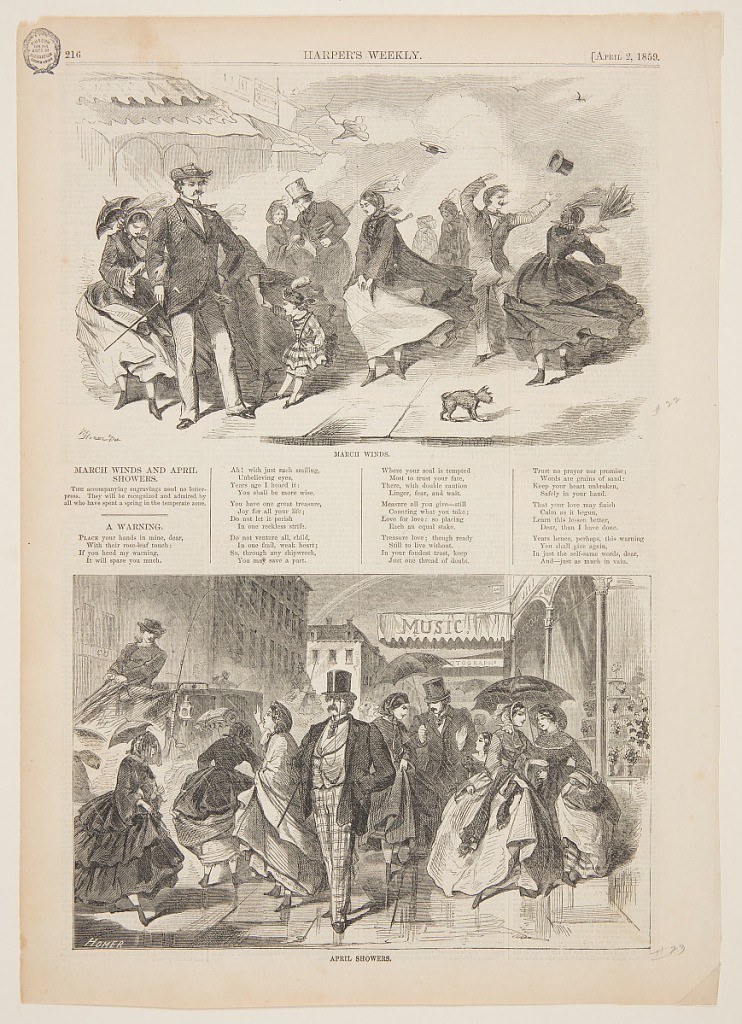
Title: March Winds and April Showers
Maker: Winslow Homer, American, 1836–1910
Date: April 2, 1859
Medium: Wood engraving printed in black ink on paper
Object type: Print
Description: Two horizontal pictures on upright page:  Upper shows a sidewalk with pedestrians whose clothes are being blown by wind, and the lower shows another sidewalk, with buildings, traffic in the street, and promenaders walking in rain.  Four columns of verse divide the two pictures.